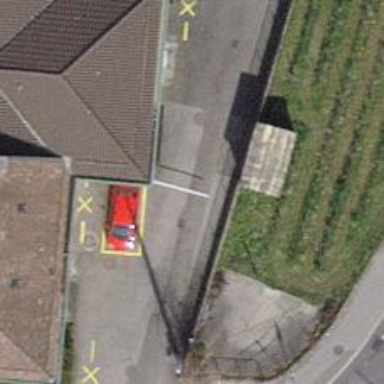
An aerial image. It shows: Lift gate barrier.